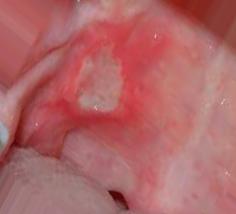
Condition: Mouth Ulcer